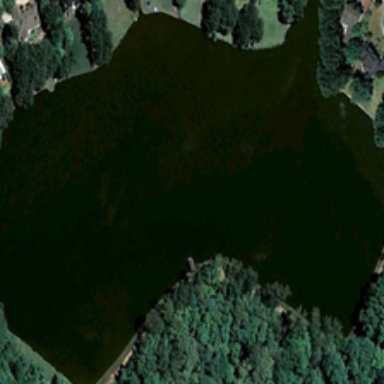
Many green trees are around a dark green pond .